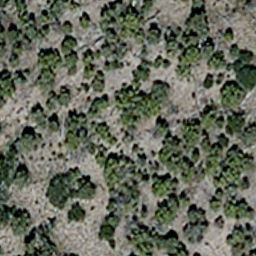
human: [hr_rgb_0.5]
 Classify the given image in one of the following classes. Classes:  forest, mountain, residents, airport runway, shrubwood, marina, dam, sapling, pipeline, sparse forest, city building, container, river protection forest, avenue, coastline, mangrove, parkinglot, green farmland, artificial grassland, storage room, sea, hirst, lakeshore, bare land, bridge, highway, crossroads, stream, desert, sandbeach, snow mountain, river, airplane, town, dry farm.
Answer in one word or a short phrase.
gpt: sparse forest